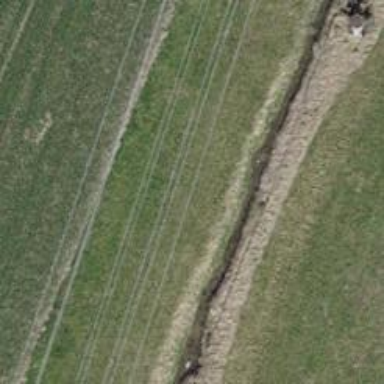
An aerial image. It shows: Ditch serving as waterway.